Question: I need to translate values from 0.0 to 1.0 to their color representations (each value is a pixel). I am making a spectrogram, so the higher the value the brightest the pixel should be (as in the below image).
How can I do this? I am working in C# but a universally applicable solution is fine too.
Example:

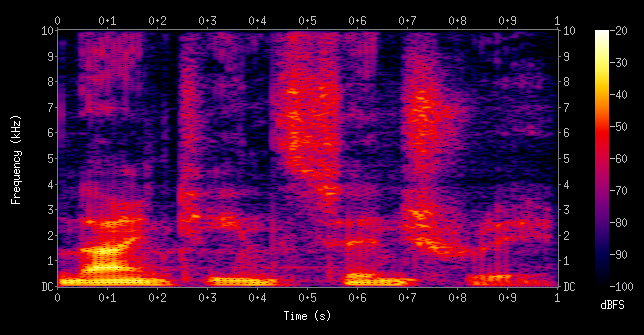
Answer: This answer should not only show you how to create a color from an single float value, but the output shall resemble the shown intensity scale pretty well.
'''
private float LinearStep(float x, float start, float width = 0.2f)
{
if (x < start)
return 0f;
else if (x > start+width)
return 1;
else
return (x-start) / width;
}
private float GetRedValue(float intensity)
{
return LinearStep(intensity, 0.2f);
}
private float GetGreenValue(float intensity)
{
return LinearStep(intensity, 0.6f);
}
private float GetBlueValue(float intensity)
{
return LinearStep(intensity, 0f)
- LinearStep(intensity, 0.4f)
+ LinearStep(intensity, 0.8f);
}
private Color getColor(float intensity)
{
return Color.FromArgb(255,
(int)(255*GetRedValue(intensity)),
(int)(255*GetGreenValue(intensity)),
(int)(255*GetBlueValue(intensity))
);
}
'''
I did this in notepad++, so it's not tested. But you should get the idea ;-)
Of course you can use this to create a lookup table. That's entirely up to you ;-)
---
As I cannot put this image in the comments, here is the process how to get to this solution:

1. Identify the "pure" colors. by this I mean the ones in the 8 colors palette where every component is either 255 or zero.
2. Draw the dashed lines. You know the rgb values at these points.
3. Interpolate linearly.
Step 3 is done by the LinearStep() function in the code, one call for each slope. Ascending slopes are added, descending slopes are subtracted. If you are unsure about this, try to do this with the original color map. I hope you can take it from here :-)